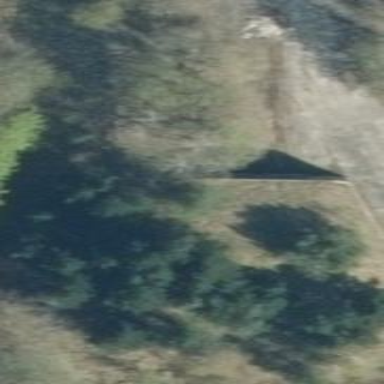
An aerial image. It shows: Military bunker that serves as hardened aircraft shelter.